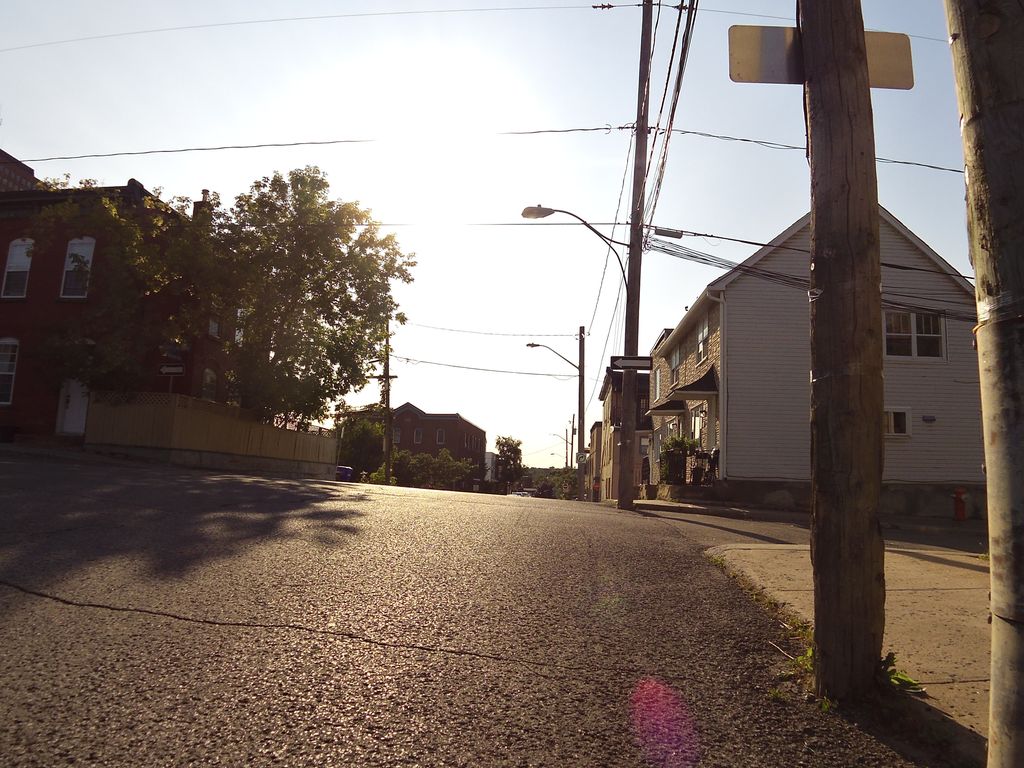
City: ottawa-gatineau